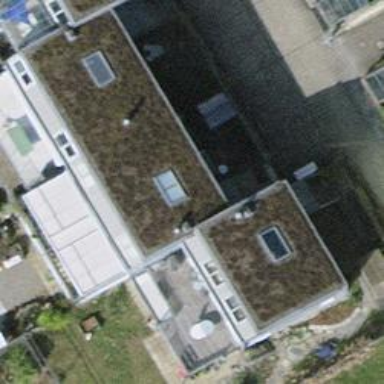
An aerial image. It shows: Terrace building with flat roof.